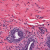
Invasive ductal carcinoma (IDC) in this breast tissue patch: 0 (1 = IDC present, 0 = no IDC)